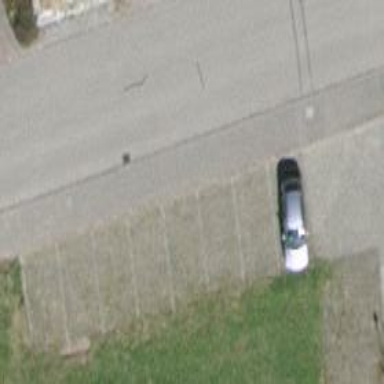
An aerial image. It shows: Parking area with surface.